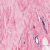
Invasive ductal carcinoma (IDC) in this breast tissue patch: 0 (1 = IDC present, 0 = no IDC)